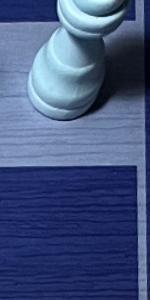
Label: Empty